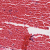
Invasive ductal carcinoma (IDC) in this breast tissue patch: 0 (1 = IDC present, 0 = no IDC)